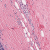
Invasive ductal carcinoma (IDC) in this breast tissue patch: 0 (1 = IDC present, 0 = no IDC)